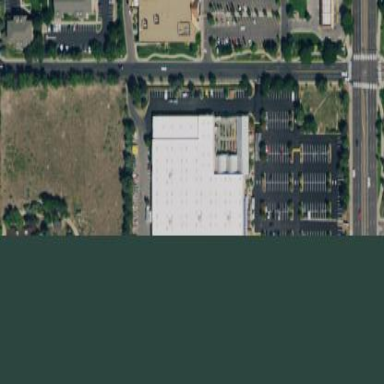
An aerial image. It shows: Retail building.